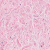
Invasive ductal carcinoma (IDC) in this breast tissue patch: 0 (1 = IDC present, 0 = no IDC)